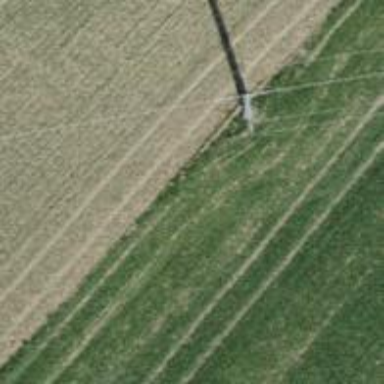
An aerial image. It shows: Concrete power pole.